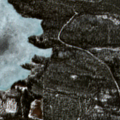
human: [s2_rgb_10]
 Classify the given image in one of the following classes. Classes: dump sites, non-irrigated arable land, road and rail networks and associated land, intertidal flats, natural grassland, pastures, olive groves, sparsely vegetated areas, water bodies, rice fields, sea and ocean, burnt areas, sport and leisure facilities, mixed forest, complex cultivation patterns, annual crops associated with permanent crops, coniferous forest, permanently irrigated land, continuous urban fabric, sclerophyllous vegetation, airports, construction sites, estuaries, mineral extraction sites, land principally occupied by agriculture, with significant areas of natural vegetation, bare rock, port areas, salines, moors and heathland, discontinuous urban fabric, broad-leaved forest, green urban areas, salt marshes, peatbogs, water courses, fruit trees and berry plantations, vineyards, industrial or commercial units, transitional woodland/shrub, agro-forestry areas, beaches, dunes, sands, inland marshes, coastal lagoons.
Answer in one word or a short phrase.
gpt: coniferous forest, mixed forest, water bodies